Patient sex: M
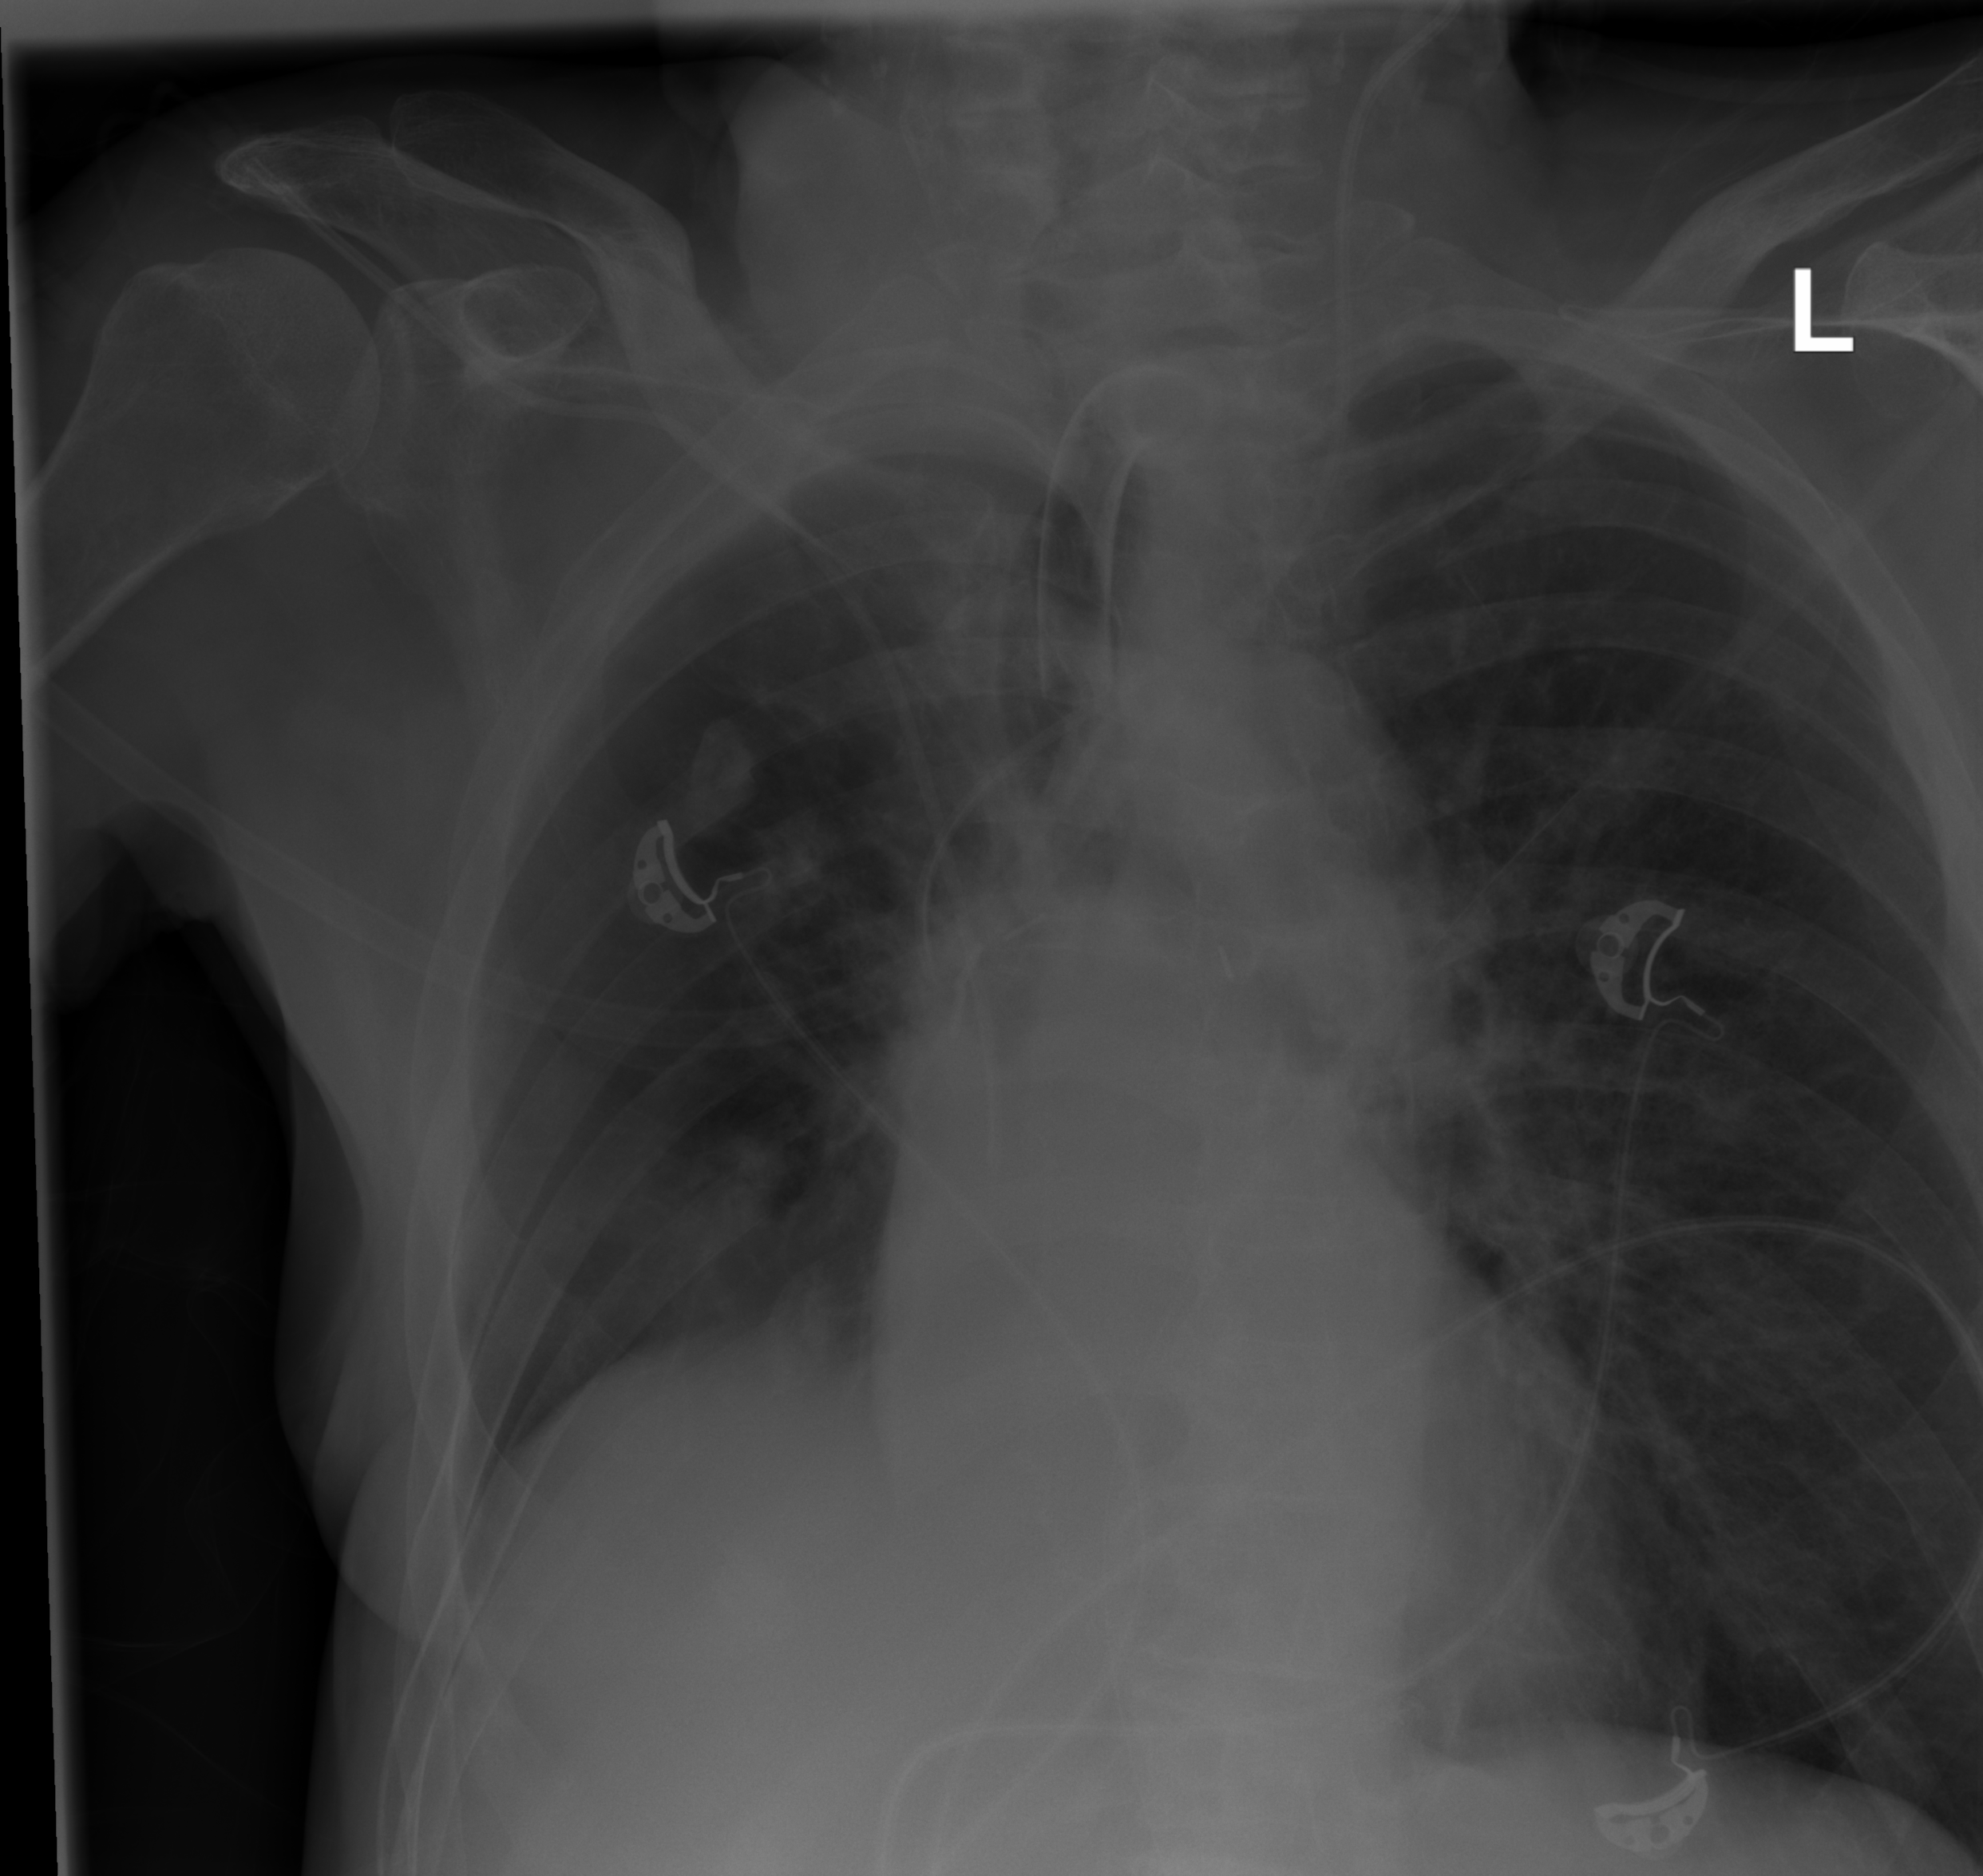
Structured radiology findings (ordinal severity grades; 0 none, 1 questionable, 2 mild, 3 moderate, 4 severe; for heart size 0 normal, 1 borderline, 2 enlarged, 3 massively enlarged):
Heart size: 0
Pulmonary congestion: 0
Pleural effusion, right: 2
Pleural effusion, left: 0
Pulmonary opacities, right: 0
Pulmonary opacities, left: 0
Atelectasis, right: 3
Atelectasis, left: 0